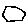
Label: hexagon